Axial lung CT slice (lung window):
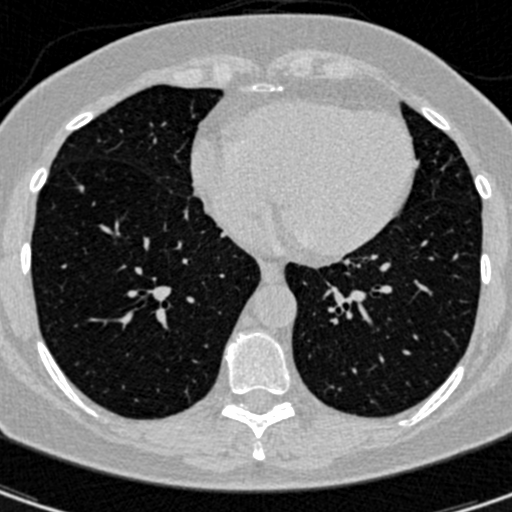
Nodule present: no